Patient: sex M, age 50
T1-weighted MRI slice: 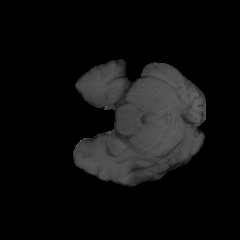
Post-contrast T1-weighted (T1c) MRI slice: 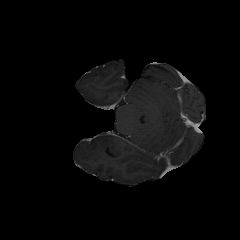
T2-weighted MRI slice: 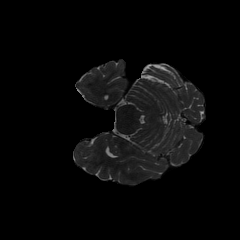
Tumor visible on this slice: no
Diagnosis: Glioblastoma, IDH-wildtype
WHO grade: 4